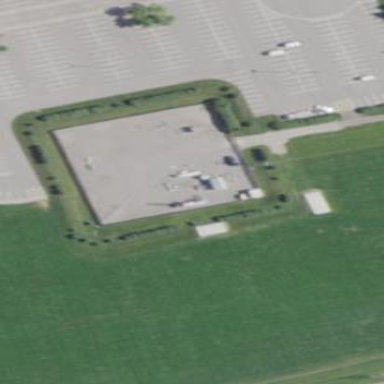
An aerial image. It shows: Power substation.